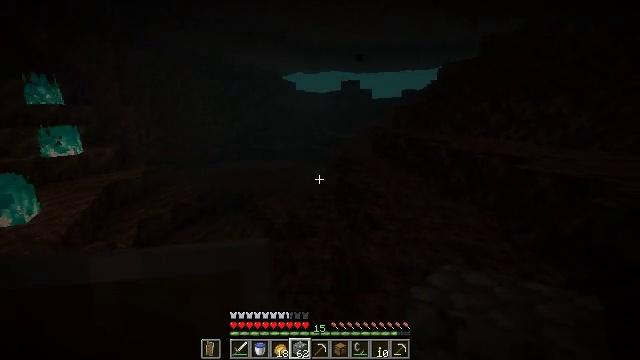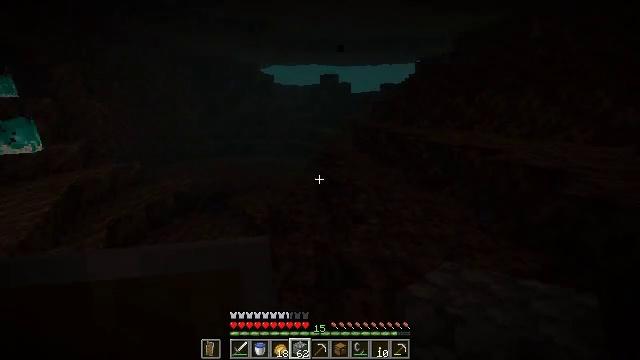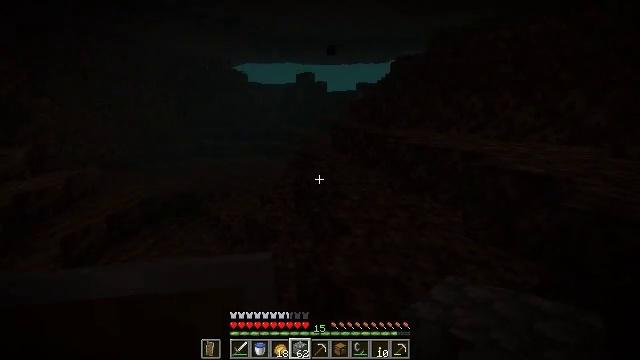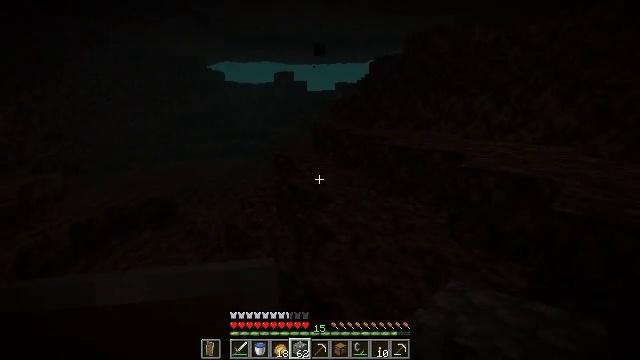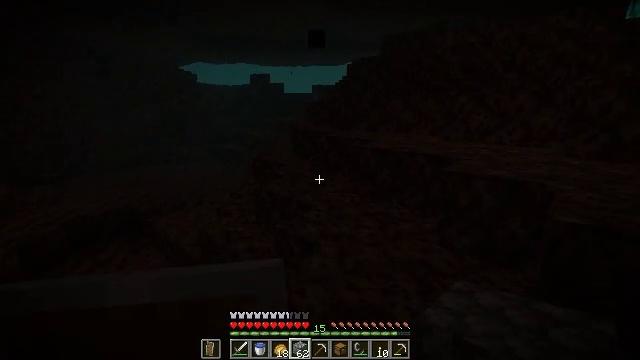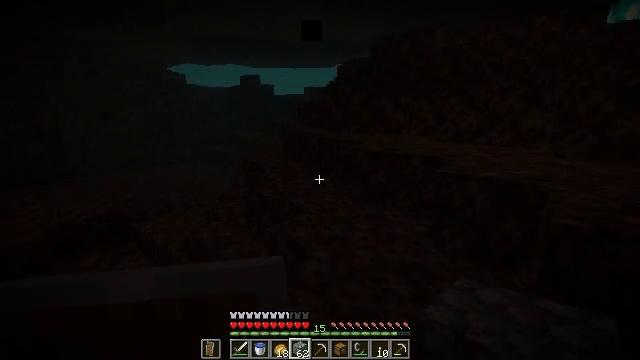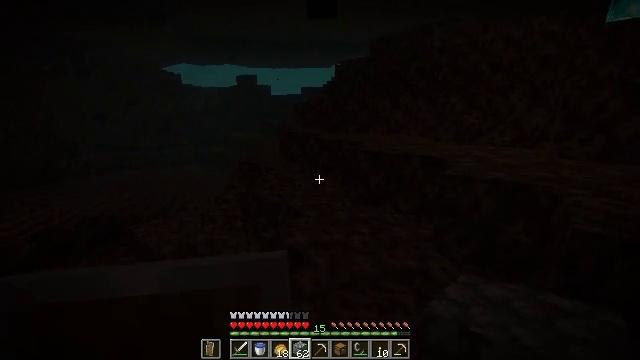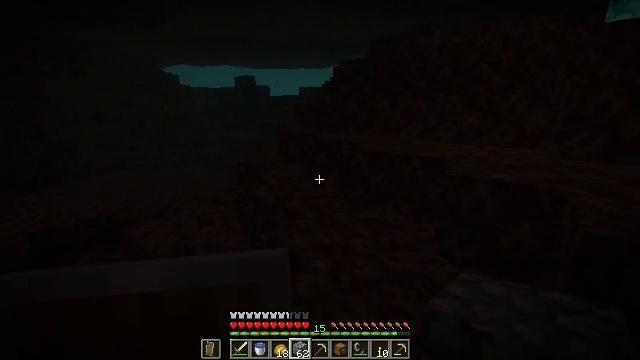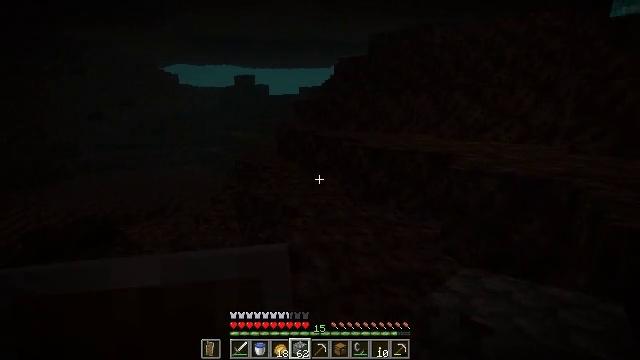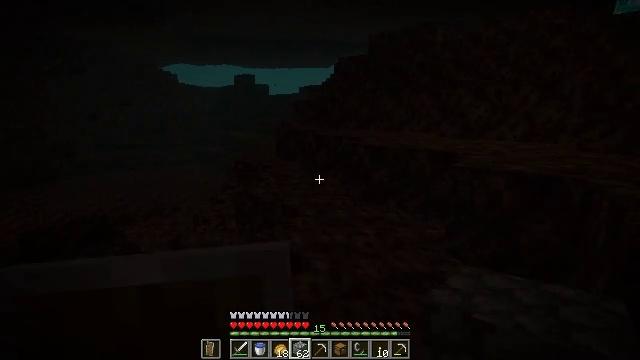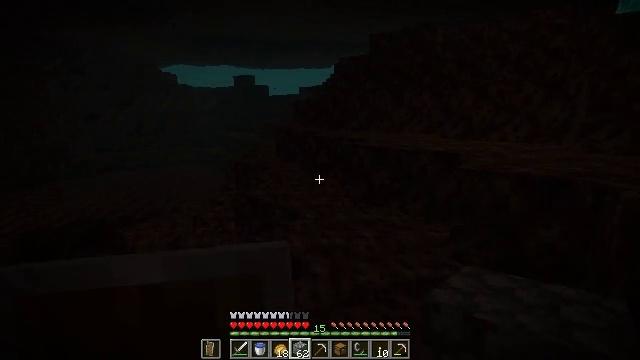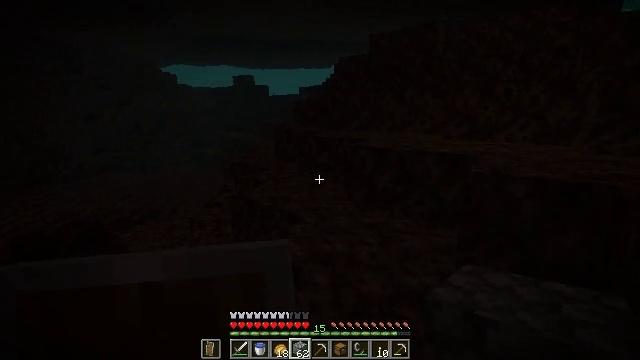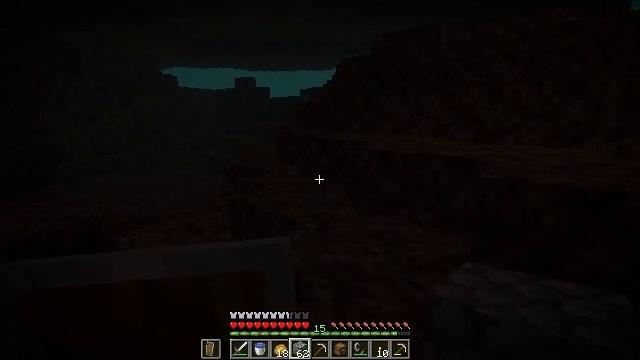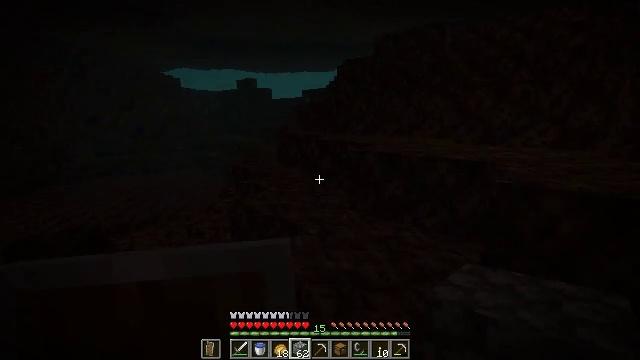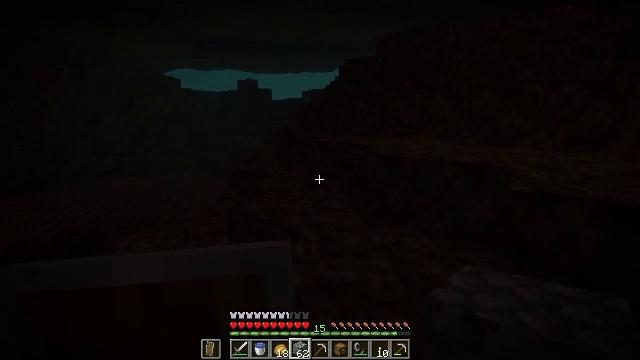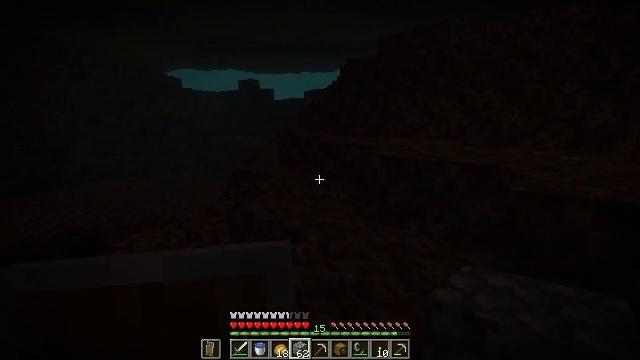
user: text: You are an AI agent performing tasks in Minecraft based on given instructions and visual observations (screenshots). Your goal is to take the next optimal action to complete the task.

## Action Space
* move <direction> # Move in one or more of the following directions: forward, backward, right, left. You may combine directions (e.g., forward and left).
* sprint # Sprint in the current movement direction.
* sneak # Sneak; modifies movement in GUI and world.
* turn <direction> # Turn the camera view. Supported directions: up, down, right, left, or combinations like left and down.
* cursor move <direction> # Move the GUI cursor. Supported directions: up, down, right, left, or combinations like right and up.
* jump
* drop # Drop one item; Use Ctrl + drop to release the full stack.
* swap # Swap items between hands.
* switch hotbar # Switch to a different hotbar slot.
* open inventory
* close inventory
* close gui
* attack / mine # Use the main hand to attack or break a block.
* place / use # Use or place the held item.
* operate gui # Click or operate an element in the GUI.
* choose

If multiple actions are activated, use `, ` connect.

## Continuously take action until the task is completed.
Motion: motion action
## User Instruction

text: Clear the area by removing soul fire.
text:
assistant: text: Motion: move forward, turn right and down
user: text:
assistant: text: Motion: move forward, turn right
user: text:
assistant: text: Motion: move forward, turn right
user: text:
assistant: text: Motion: move forward, turn right
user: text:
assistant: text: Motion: move forward, turn right
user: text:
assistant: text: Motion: move forward
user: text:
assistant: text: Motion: move forward
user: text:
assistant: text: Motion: move forward
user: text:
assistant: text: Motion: move forward
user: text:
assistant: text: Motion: move forward
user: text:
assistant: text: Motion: move forward
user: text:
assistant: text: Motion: move forward
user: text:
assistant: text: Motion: move forward
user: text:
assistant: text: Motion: move forward
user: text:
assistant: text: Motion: move forward
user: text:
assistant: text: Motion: move forward
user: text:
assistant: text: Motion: move forward
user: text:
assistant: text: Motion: move forward
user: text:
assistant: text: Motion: move forward
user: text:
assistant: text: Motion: move forward
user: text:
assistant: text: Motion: move forward
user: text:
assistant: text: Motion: move forward
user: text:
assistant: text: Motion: move forward
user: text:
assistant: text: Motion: move forward
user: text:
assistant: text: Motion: move forward, turn left
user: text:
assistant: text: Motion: move forward, turn left and down
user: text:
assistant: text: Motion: move forward, turn left and down
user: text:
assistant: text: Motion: move forward, turn left
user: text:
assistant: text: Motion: move forward, turn left and down
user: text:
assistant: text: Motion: move forward, turn left